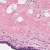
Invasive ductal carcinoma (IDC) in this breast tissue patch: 0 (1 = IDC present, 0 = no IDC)